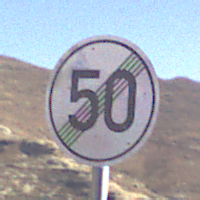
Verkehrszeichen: EndeGeschwindigkeit50
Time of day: MorningAfternoon
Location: Outdoor (Nature)
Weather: Clear
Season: NotSpecified
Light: Natural